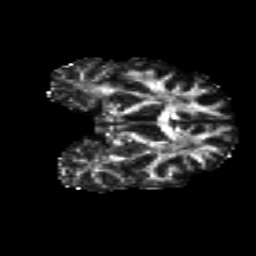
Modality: FA
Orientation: coronal
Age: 27
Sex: male
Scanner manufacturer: siemens
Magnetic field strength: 3 T
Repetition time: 8.8 s
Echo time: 0.085 s